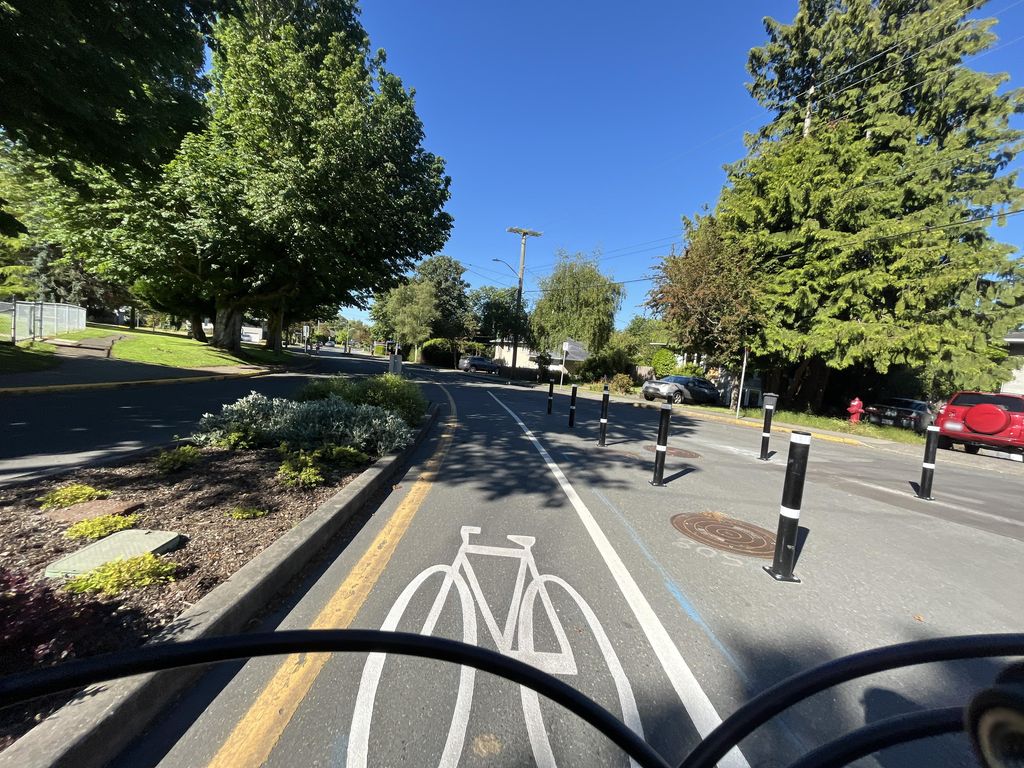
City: victoria